Question: I wrote a simple combobox with checkboxes as its items. When I select an item and press button, it shows what item I selected. But I would like to do something like this: I have an item called "all" - when I select it, all other items should be selected, and when I unselect it, all others items should be unselected. Any ideas?
'''
#ifndef MAINWINDOW_H
#define MAINWINDOW_H
#include <QMainWindow>
#include <QStandardItemModel>
#include <QComboBox>
namespace Ui {
class MainWindow;
}
class MainWindow : public QMainWindow
{
Q_OBJECT
public:
explicit MainWindow(QWidget *parent = 0);
~MainWindow();
private:
Ui::MainWindow *ui;
QStandardItemModel *model;
private slots:
void buttonclicked();
};
#endif // MAINWINDOW_H
'''
'''
#include "mainwindow.h"
#include "ui_mainwindow.h"
#include <iostream>
#include <QDebug>
MainWindow::MainWindow(QWidget *parent) :
QMainWindow(parent),
ui(new Ui::MainWindow)
{
ui->setupUi(this);
this->model = new QStandardItemModel(4, 1); // 4 rows, 1 col
for (int r = 0; r < 4; ++r)
{
QStandardItem* item;
if(r == 0)
item = new QStandardItem(QString("All"));
else
item = new QStandardItem(QString("Item %0").arg(r));
item->setFlags(Qt::ItemIsUserCheckable | Qt::ItemIsEnabled);
item->setData(Qt::Unchecked, Qt::CheckStateRole);
model->setItem(r, 0, item);
}
ui->comboBox->setModel(model);
connect(ui->pushButton, SIGNAL(clicked()), this, SLOT(buttonclicked()));
}
void MainWindow::buttonclicked()
{
unsigned int i;
for(i=0; i<ui->comboBox->count(); i++)
{
QModelIndex index = ui->comboBox->model()->index(i, 0);
QVariant v = index.data(Qt::CheckStateRole);
int j = v.toInt();
if(j == 2)
{
QModelIndex ii = ui->comboBox->model()->index(i, 0);
QString text = ii.data(Qt::DisplayRole).toString();
qDebug() << text;
}
}
qDebug()<<"";
}
MainWindow::~MainWindow()
{
delete ui;
}
'''
'''
#include "mainwindow.h"
#include <QApplication>
int main(int argc, char *argv[])
{
QApplication a(argc, argv);
MainWindow w;
w.show();
return a.exec();
}
'''
'''
<?xml version="1.0" encoding="UTF-8"?>
<ui version="4.0">
<class>MainWindow</class>
<widget class="QMainWindow" name="MainWindow">
<property name="geometry">
<rect>
<x>0</x>
<y>0</y>
<width>400</width>
<height>300</height>
</rect>
</property>
<property name="windowTitle">
<string>MainWindow</string>
</property>
<widget class="QWidget" name="centralWidget">
<widget class="QComboBox" name="comboBox">
<property name="geometry">
<rect>
<x>100</x>
<y>50</y>
<width>201</width>
<height>23</height>
</rect>
</property>
</widget>
<widget class="QPushButton" name="pushButton">
<property name="geometry">
<rect>
<x>110</x>
<y>100</y>
<width>181</width>
<height>23</height>
</rect>
</property>
<property name="text">
<string>Check what was selected</string>
</property>
</widget>
</widget>
<widget class="QMenuBar" name="menuBar">
<property name="geometry">
<rect>
<x>0</x>
<y>0</y>
<width>400</width>
<height>20</height>
</rect>
</property>
</widget>
<widget class="QToolBar" name="mainToolBar">
<attribute name="toolBarArea">
<enum>TopToolBarArea</enum>
</attribute>
<attribute name="toolBarBreak">
<bool>false</bool>
</attribute>
</widget>
<widget class="QStatusBar" name="statusBar"/>
</widget>
<layoutdefault spacing="6" margin="11"/>
<resources/>
<connections/>
</ui>
'''
It looks like this:

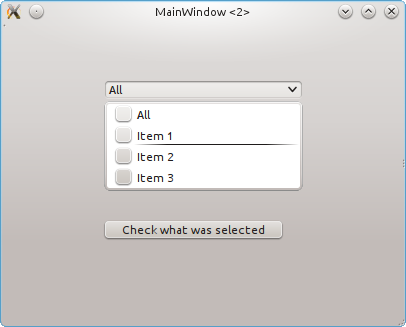
Answer: Implement a 'qtslot' for this button such that when it is clicked/triggered you will iterate over all of the checkboxes within the desired combobox and edit their checked state.